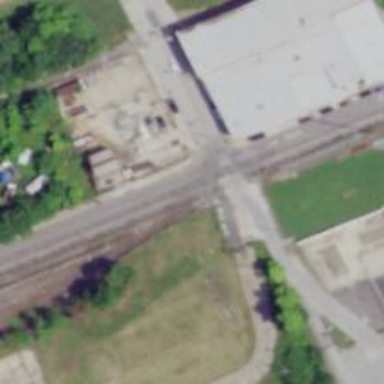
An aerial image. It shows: Railway siding for service.